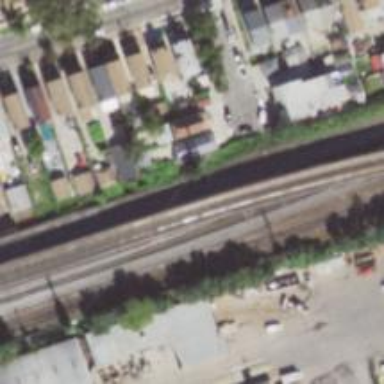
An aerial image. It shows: Electrified rail service yard.